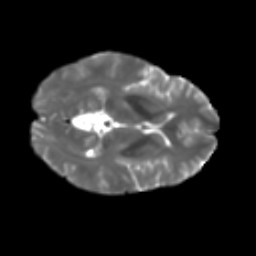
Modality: T2w
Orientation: axial
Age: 39
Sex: female
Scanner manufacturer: ge
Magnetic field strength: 3 T
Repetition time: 7.8 s
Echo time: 0.0609 s